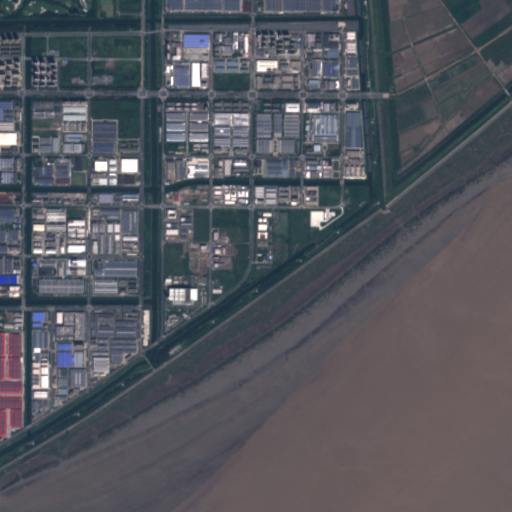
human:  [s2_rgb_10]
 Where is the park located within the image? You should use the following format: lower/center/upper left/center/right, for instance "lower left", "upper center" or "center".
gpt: The park is located in the upper left of the image.
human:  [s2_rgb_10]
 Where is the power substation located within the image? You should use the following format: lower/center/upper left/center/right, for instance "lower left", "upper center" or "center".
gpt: The power substation is located in the upper left of the image.
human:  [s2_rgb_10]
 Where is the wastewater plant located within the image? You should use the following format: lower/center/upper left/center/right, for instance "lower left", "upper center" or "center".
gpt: The wastewater plant is located in the center of the image.
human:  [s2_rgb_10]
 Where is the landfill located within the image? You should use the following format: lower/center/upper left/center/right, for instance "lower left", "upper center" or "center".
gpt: There is no landfill in the image.